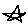
Label: star